Aerial crown-view tile of a tropical tree (Barro Colorado Island, Panama), acquired 20241112:
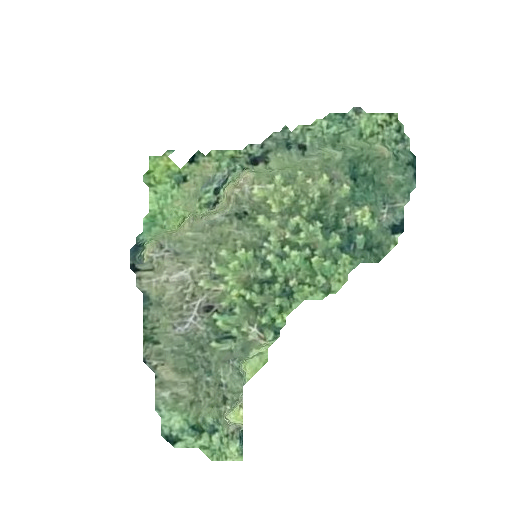
Species: Virola surinamensis
GBIF accepted scientific name: Virola surinamensis
Crown area: 88.566 m²